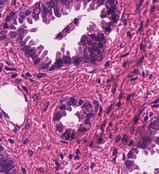
Tumor epithelial tissue: yes
Tumor-associated stroma tissue: yes
Normal tissue: no